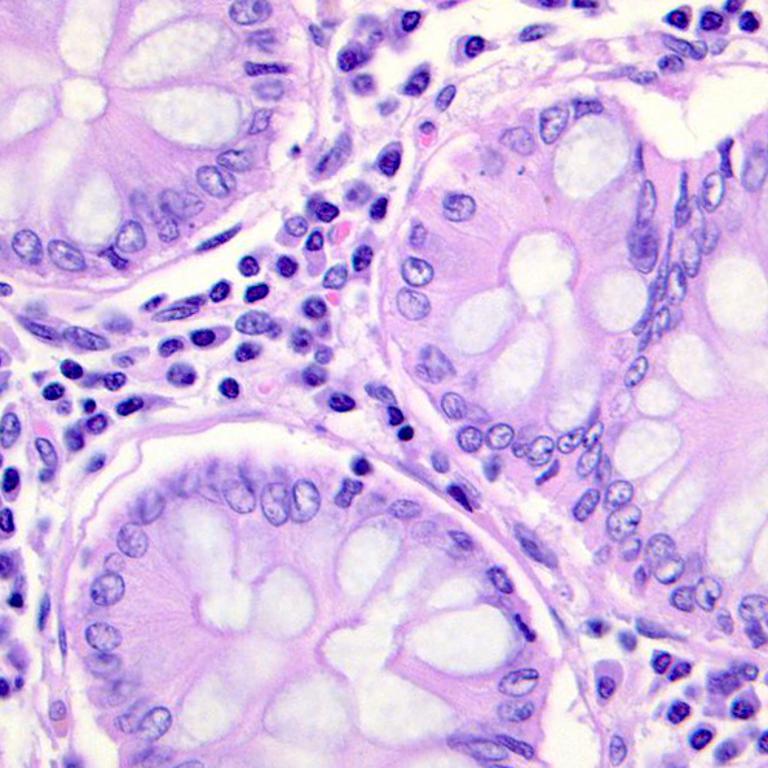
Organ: colon
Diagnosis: benign